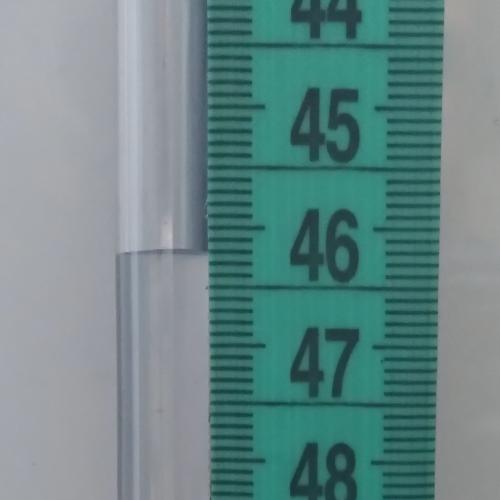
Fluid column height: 46.2 cm